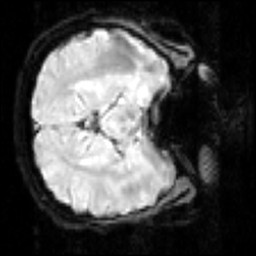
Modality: inplaneT2
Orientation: axial
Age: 20
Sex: male